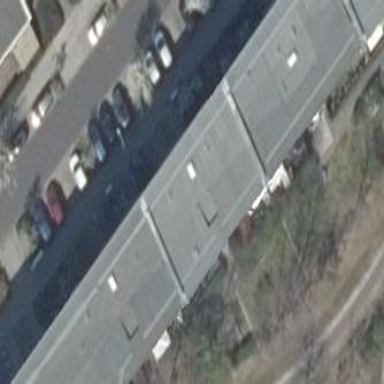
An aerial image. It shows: Flat-roofed apartment building.